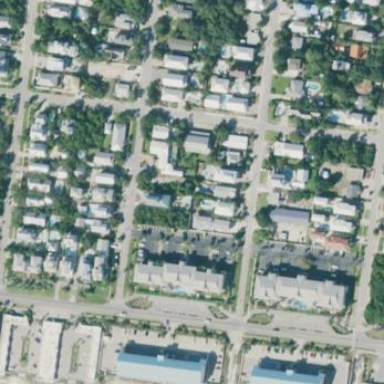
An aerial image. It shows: This residential area consists of single-family homes.